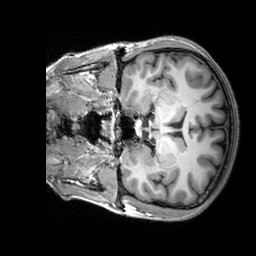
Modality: T1w
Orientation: coronal
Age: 25
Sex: female
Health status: healthy
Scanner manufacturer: siemens
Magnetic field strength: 3 T
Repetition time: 2.3 s
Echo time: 0.00303 s